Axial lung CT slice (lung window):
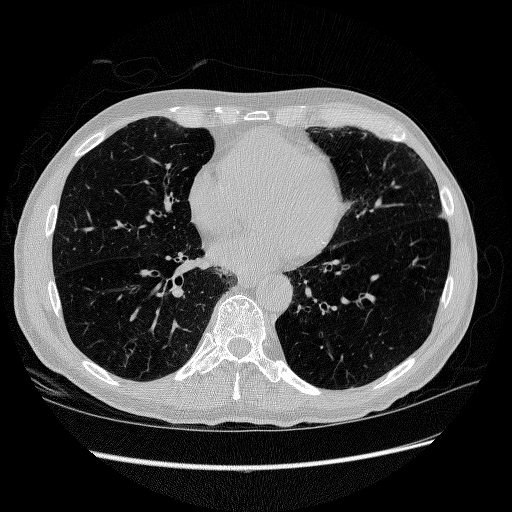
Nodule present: no